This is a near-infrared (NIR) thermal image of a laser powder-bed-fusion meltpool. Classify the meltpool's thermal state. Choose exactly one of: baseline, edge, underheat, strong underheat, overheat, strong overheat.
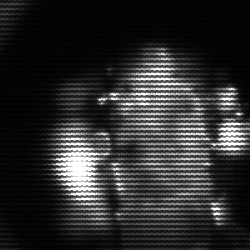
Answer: strong underheat